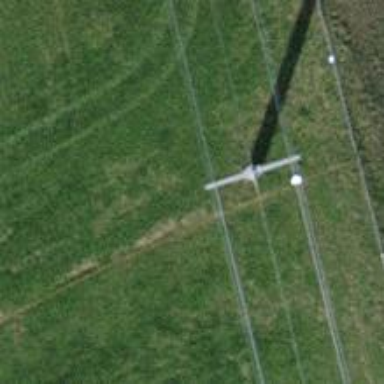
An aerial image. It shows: Power pole.